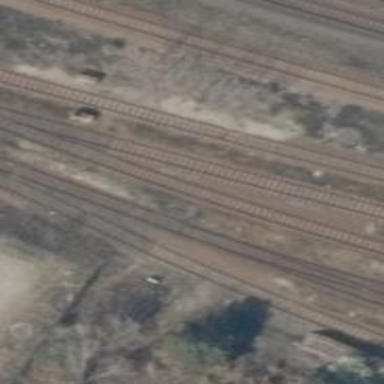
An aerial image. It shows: Railway switch.